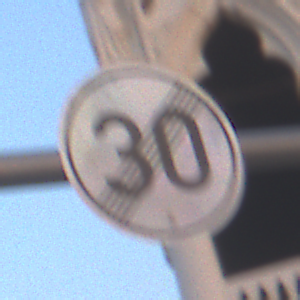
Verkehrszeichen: EndeGeschwindigkeit30
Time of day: SunriseSunset
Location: Outdoor (Urban)
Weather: Clear
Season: NotSpecified
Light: Natural